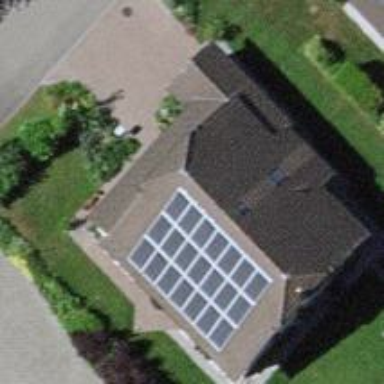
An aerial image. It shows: Solar power generator utilizing photovoltaic technology with solar photovoltaic panels.